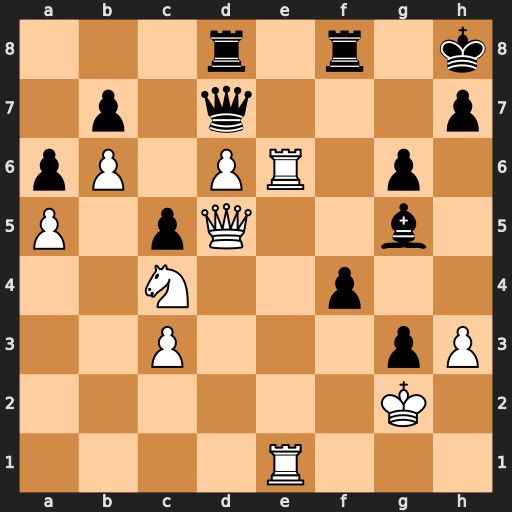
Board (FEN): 3r1r1k/1p1q3p/pP1PR1p1/P1pQ2b1/2N2p2/2P3pP/6K1/4R3
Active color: w
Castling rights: -
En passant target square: -
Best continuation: Qxg5 f3+ Kxg3 f2 Qe5+